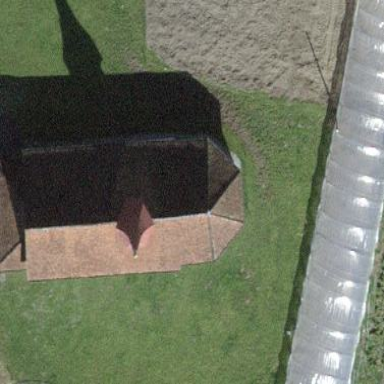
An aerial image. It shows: Chapel that serves as place of worship.